Question: I'd like to develop an app to visualize galleries and I really like the Flickr official app or Instabam app style.
Basically, something like this (instabam app)

my idea was to use a scrollview with buttons to easily handle touch event.
Is this a good approach?
Are there better approaches?
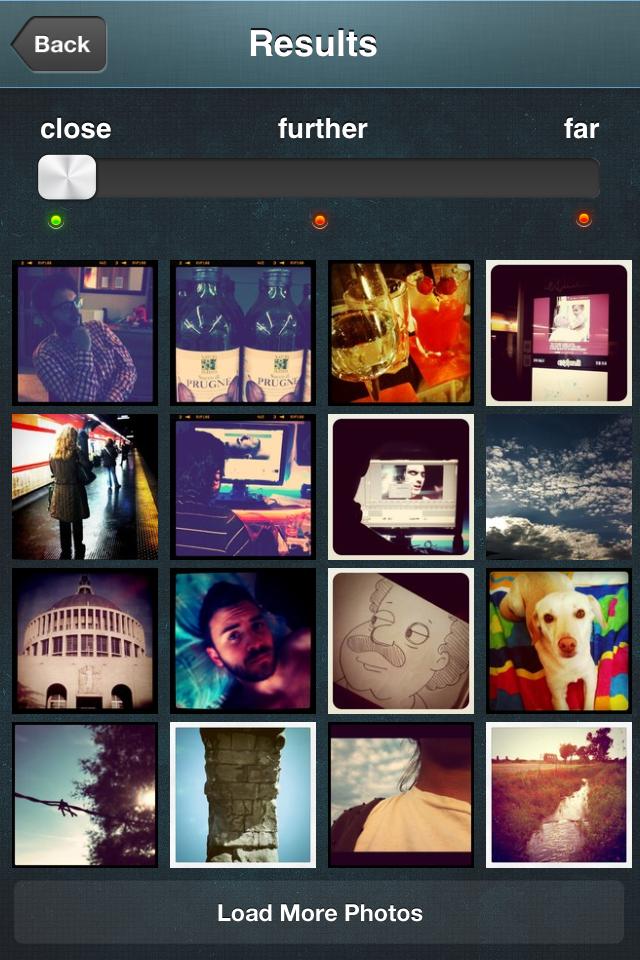
Answer: Have you considered using an open source library such as <URL>?